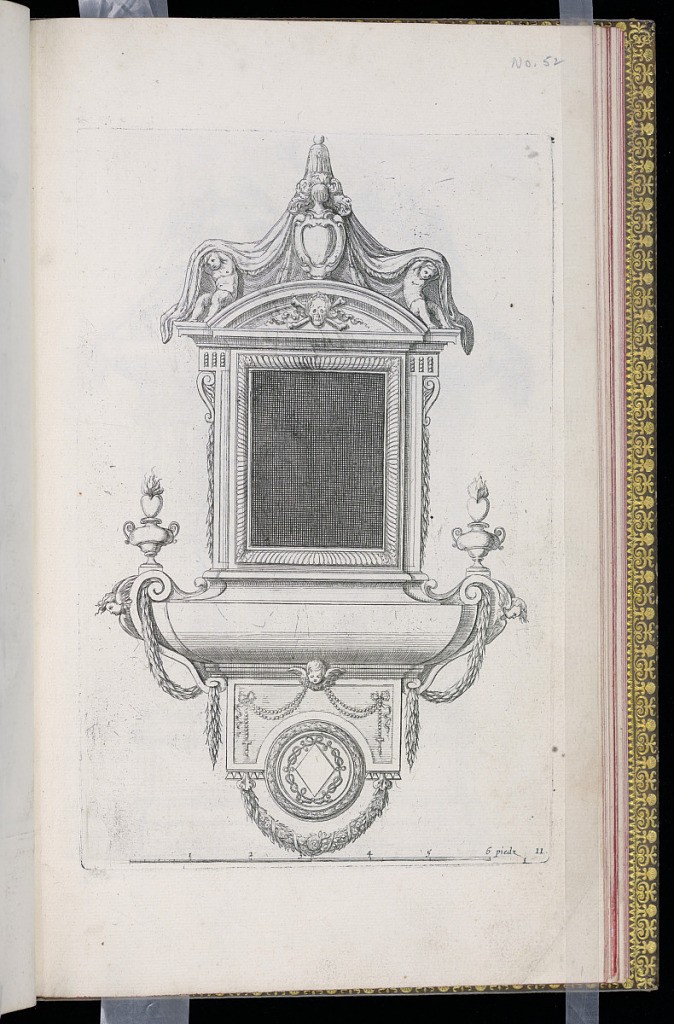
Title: Design for a Sepulchral (Funerary) Wall Mounted Monument
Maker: D. Antoine Pierretz, French, active 1647
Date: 1647-55
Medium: Etching on laid paper
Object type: Print
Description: A design for a sepulchral (funerary) wall mounted monument with classical motifs featuring a rectangular frame topped with a pediment, a cartouche, and two putti on top. Flaming heart vase finials on either side. The ornament includes masks (mascarons), festoons of leaves, s-scrolls, a medallion, gadrooning and leaf moldings. A scale below. The plate is numbered.